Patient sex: M
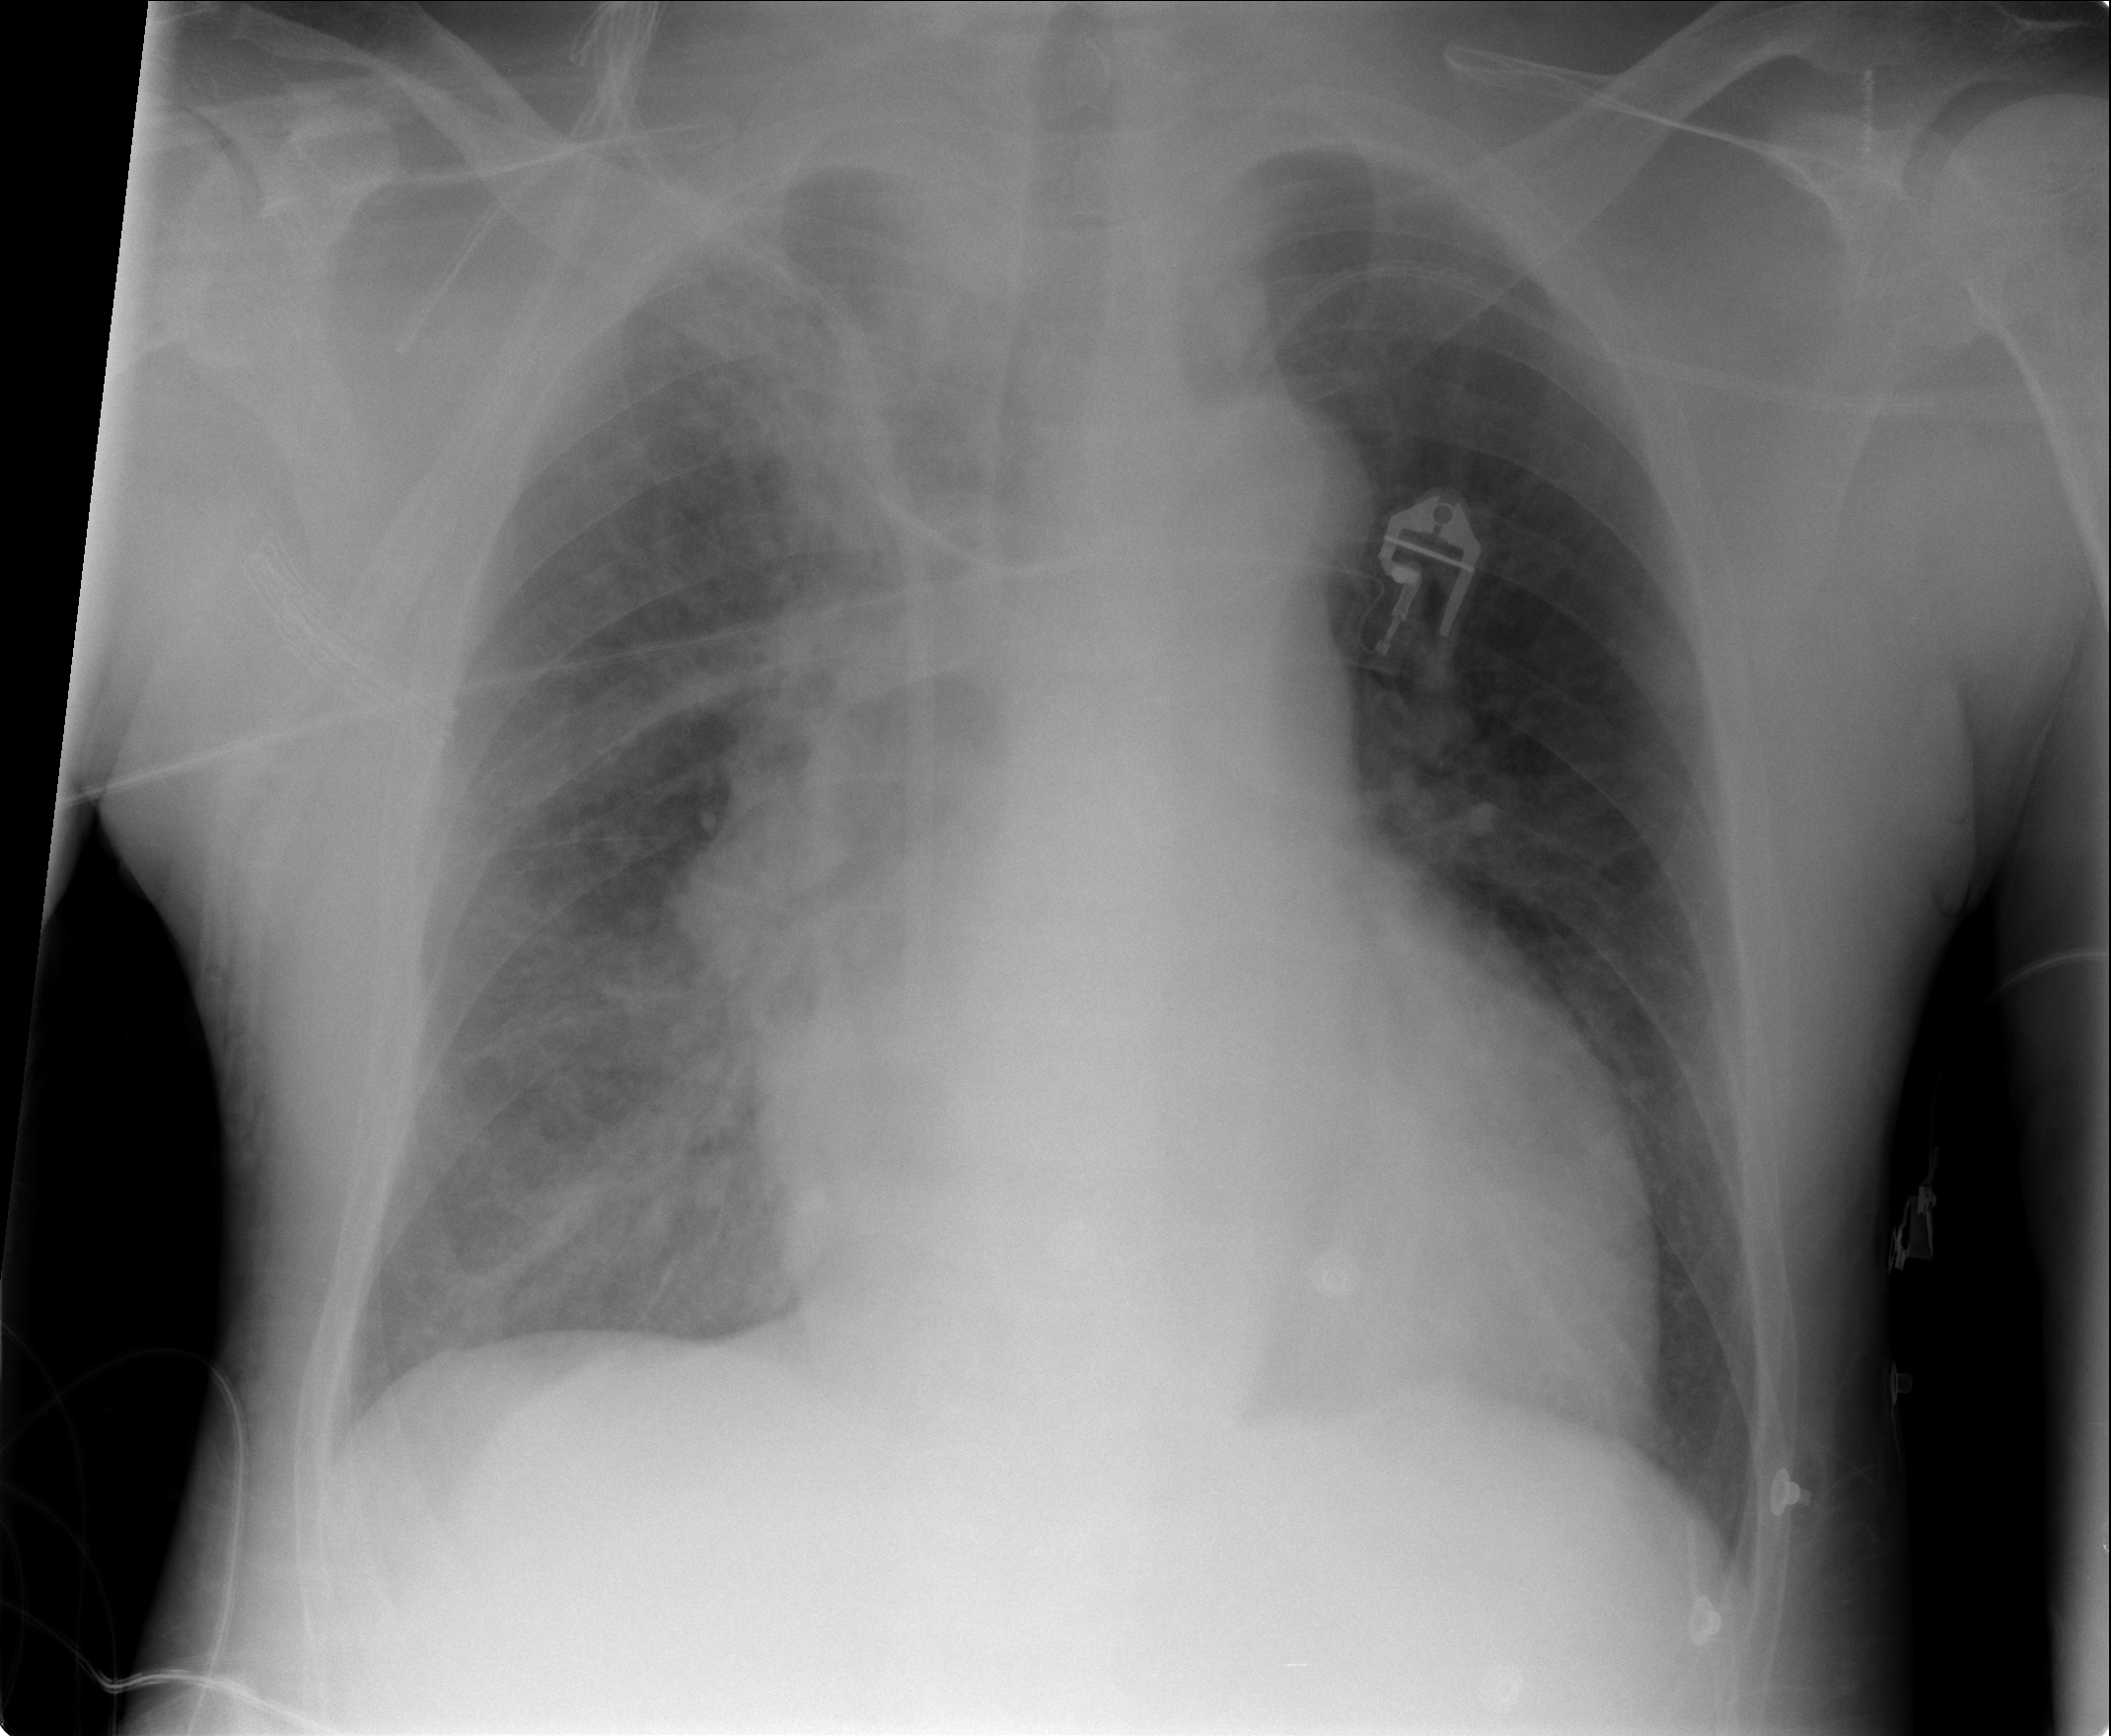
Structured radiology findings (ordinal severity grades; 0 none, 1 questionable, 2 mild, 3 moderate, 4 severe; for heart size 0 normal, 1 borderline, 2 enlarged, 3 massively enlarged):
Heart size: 1
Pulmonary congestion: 0
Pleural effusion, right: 2
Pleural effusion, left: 0
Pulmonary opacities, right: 2
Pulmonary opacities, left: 0
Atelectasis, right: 2
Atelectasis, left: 0